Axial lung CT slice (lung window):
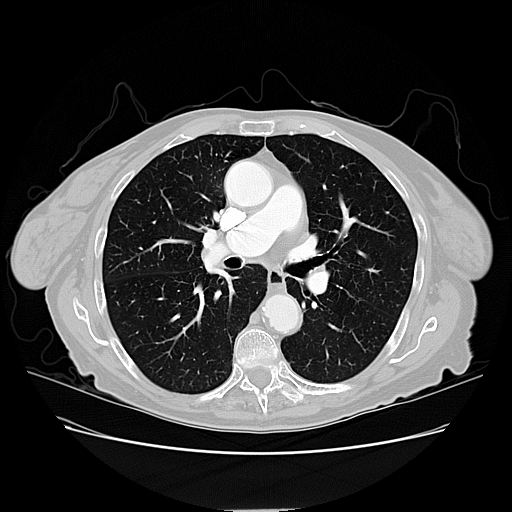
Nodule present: no